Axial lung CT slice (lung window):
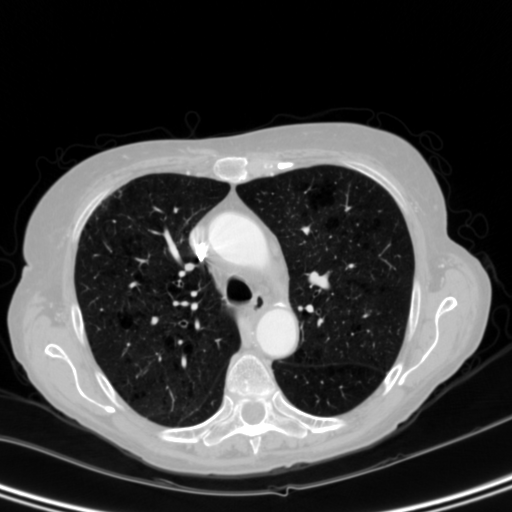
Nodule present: no